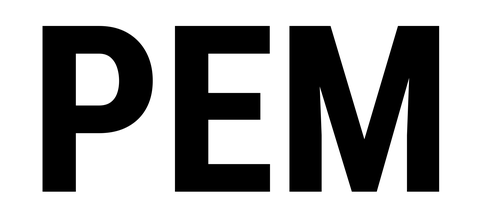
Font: Roboto_Condensed_Bold